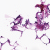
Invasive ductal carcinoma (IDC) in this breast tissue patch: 0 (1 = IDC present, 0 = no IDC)